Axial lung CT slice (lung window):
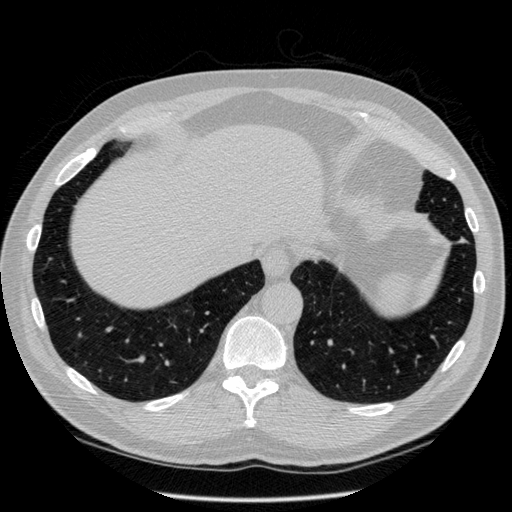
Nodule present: no